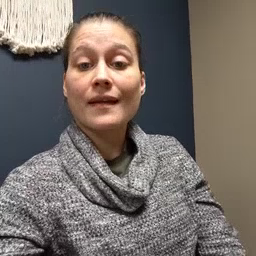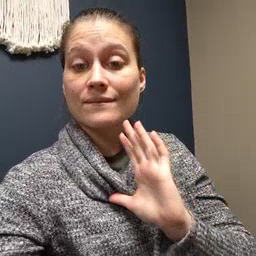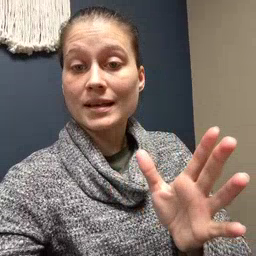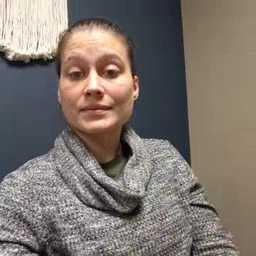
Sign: fine